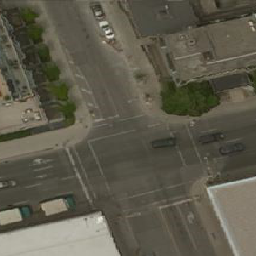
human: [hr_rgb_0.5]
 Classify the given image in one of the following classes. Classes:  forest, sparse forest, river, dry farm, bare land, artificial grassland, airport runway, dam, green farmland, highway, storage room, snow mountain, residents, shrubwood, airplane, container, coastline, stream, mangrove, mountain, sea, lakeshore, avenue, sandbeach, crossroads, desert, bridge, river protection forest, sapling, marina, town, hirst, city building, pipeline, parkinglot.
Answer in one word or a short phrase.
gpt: crossroads